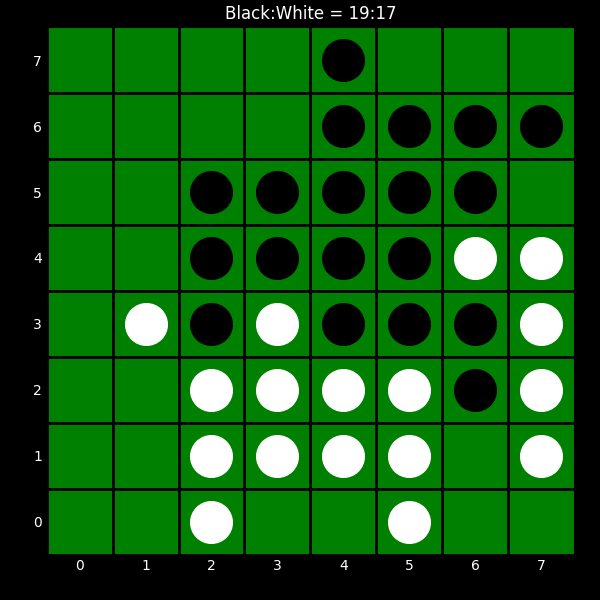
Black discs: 19
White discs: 17